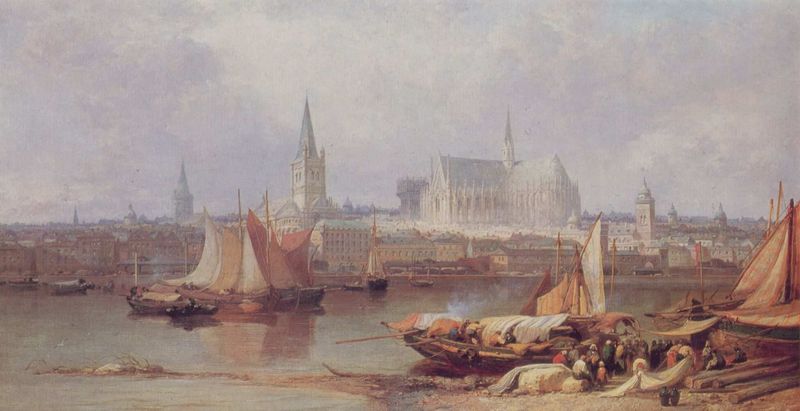
Titel: Köln, Rheinufer mit Dom und Groß-St.-Martin von Deutz aus
Künstler: James Webb
Standort: Köln
Institution: Stadtmuseum, Graphische Sammlung
Schlagwörter: blau, gemälde, himmel, mann, meer, rubens, wasser, weiß, wolken, baumstämme, fluss, gelb, kirchturm, landschaft, menschen, see, stadt, ufer, braun, fenster, grau, hell, holz, männer, orange, schwarz, dach, haus, rot, tuch, wolke, malerei, barock, blass, stein, holland, niederlande, öl, ast, horizont, häuser, spiegelung, gewässer, kirche, rauch, realismus, tücher, england, front, gotik, boot, boote, handel, kahn, ruder, turm, spanien, schiff, schiffe, segel, segelboot, segelschiffe, strand, ansicht, fassaden, naturalismus, ort, vedute, venedig, fischer, netze, schiffer, segelschiff, fels, dorf, dächer, dunst, nebel, laden, markt, silhouette, figuren, hafen, kuppel, masten, holzstämme, stämme, balken, laken, trübe, skyline, segelboote, ozean, kirchen, kirchtürme, stadtansicht, bruan, kirchentürme, türme, diesig, dom, fischerboote, bewölkung, rathaus, kathedrale, krüge, gotisch, schloß, chor, siedlung, balu, bateaux, maste, fleuve, lagune, ville, europa, amsterdam, baustelle, kriche, flussufer, rhein, flussw, köln, schifffahrt, église, ulm, strebebögen, mittelater, waren, travail, kölner dom, einholen, kirchtum, cathédrale, themse, barque, ballen, madrid, marin, seine, tamise, stadmauer, pécheur, stsoffe, bataux, weasser, martinskirche, ciel bleu, hafenpanorama, bûches, frankrich, rhein#, entsättigt